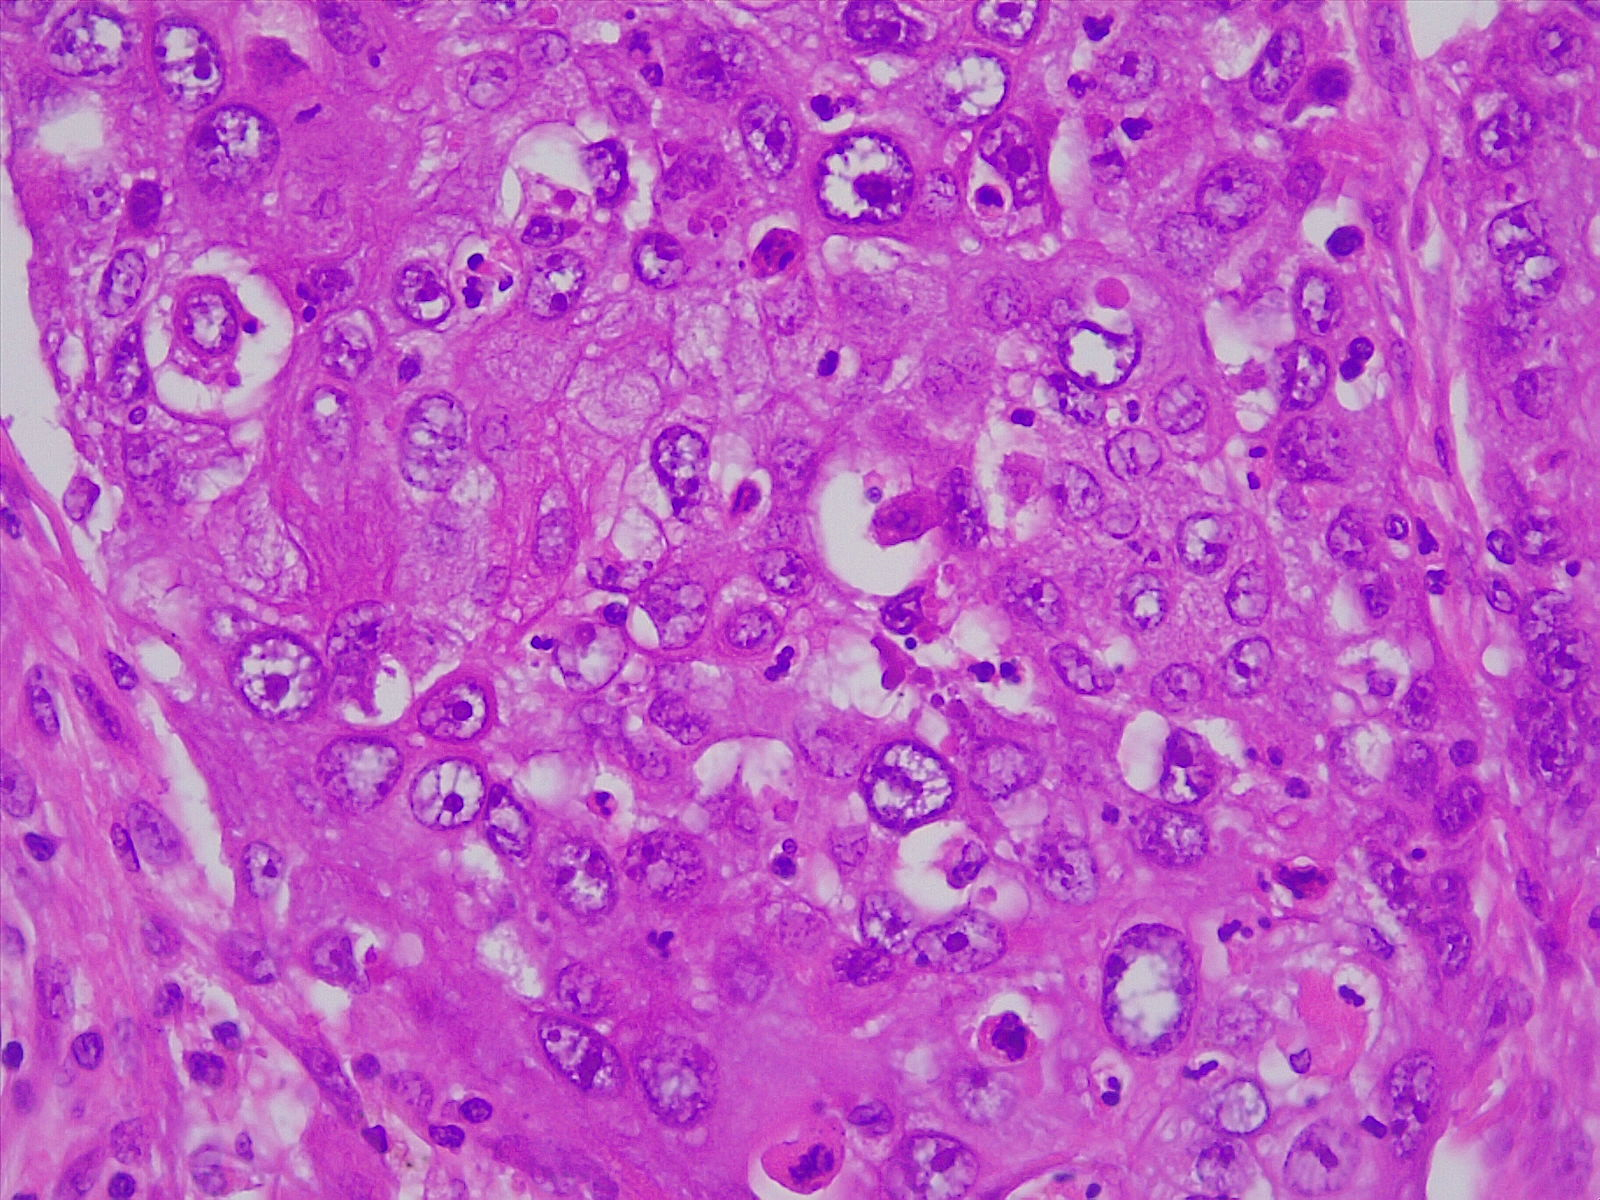
Label: lung squamous cell carcinoma, poorly differentiated